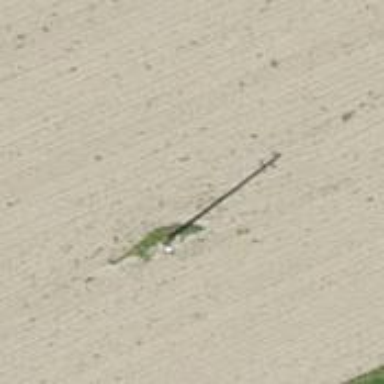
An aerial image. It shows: Power pole.